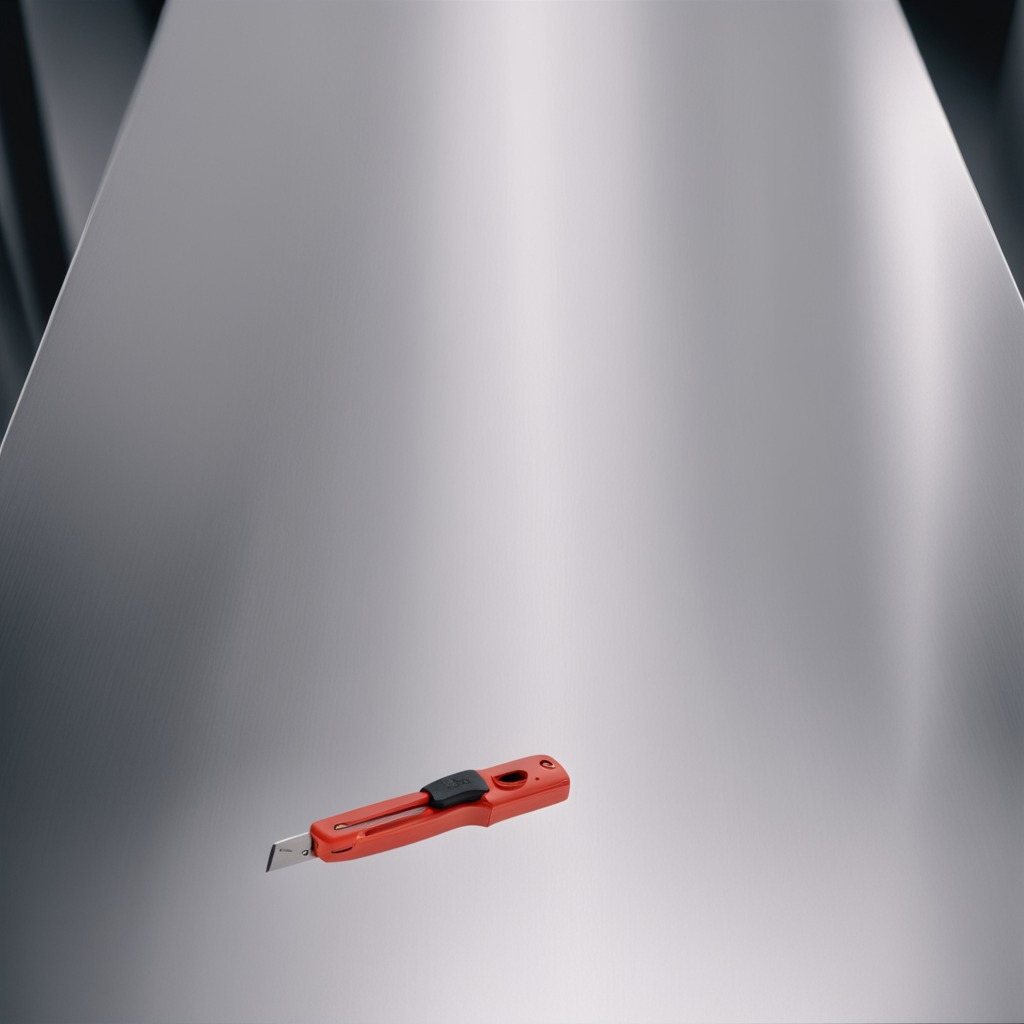
A utility knife is lying on the stainless steel table.